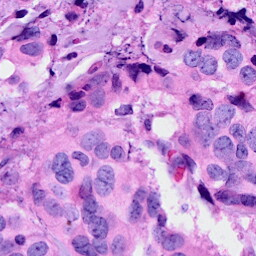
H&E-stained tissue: Breast